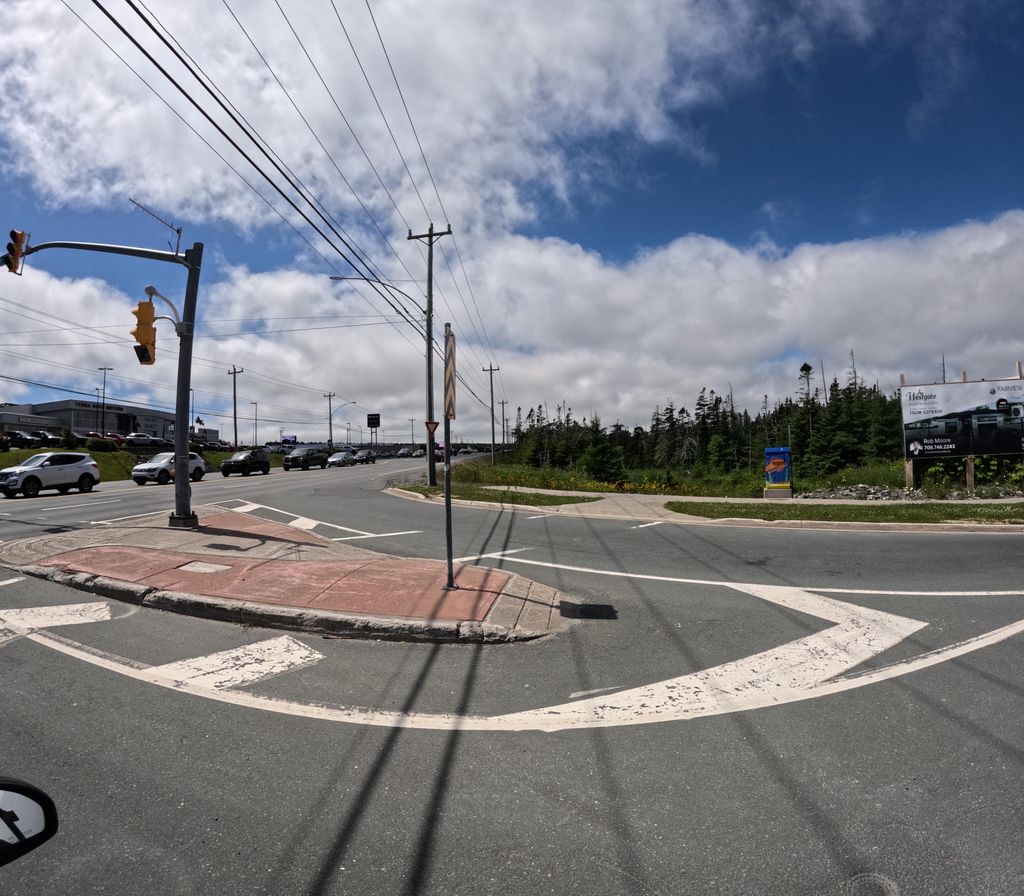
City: st_johns